Interaction volume radius: 10 \u00c5
Interaction volume height: 15 \u00c5
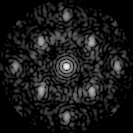
Disorder parameter: 0.3932